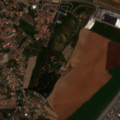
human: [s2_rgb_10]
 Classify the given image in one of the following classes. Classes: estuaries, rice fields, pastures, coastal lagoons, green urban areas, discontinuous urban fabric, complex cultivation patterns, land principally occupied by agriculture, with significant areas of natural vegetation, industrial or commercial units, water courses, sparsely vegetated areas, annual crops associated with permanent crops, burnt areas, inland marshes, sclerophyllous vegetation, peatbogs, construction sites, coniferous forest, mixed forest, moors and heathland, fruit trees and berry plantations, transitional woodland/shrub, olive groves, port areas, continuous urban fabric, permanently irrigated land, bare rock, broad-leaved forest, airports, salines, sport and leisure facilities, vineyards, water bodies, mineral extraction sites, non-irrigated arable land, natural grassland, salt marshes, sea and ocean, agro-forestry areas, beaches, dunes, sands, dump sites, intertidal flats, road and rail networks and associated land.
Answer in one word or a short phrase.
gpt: continuous urban fabric, discontinuous urban fabric, industrial or commercial units, non-irrigated arable land, permanently irrigated land, olive groves